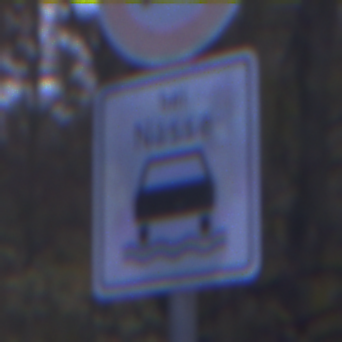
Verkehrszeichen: BeiNaesse
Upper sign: Geschwindigkeit90
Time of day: Night
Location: Outdoor (Suburban)
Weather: PartlyCloudy
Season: NotSpecified
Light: Artificial